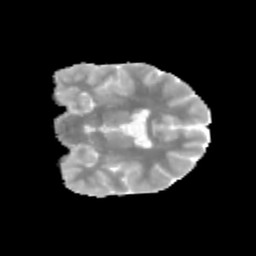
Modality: MD
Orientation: coronal
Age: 12
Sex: male
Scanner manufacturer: siemens
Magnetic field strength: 3 T
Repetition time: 3.8 s
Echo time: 0.07 s